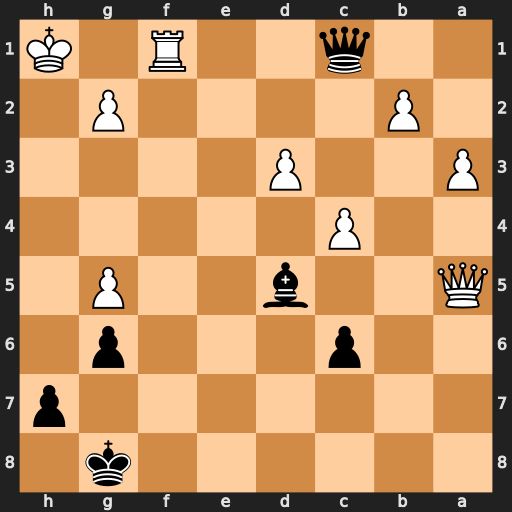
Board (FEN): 6k1/7p/2p3p1/Q2b2P1/2P5/P2P4/1P4P1/2q2R1K
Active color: b
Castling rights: -
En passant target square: -
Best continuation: Qxf1+ Kh2 Qxg2#